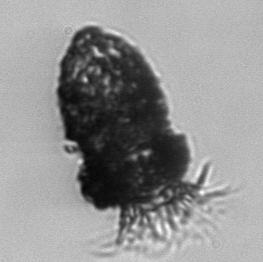
Label: Stenosemella_pacifica